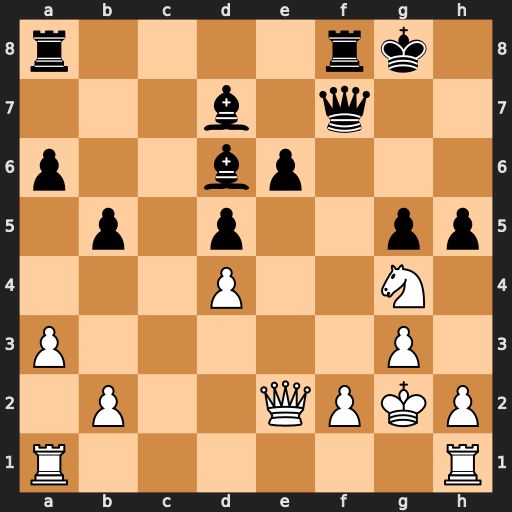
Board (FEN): r4rk1/3b1q2/p2bp3/1p1p2pp/3P2N1/P5P1/1P2QPKP/R6R
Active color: w
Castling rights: -
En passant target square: -
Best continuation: Nh6+ Kg7 Nxf7